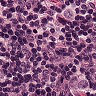
Metastatic tissue present: yes